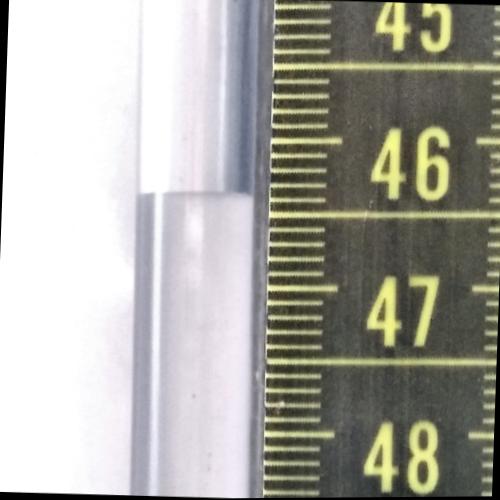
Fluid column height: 46.4 cm